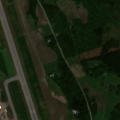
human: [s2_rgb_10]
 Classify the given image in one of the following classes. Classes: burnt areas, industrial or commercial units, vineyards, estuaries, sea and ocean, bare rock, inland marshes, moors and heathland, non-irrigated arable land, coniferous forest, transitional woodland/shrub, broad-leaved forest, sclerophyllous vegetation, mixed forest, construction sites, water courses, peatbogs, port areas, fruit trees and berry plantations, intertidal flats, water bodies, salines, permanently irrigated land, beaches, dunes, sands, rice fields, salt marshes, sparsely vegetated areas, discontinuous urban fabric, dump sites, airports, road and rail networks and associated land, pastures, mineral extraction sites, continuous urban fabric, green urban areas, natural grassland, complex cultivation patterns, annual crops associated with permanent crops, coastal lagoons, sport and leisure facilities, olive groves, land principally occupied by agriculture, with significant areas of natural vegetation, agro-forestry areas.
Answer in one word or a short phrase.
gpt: airports, land principally occupied by agriculture, with significant areas of natural vegetation, coniferous forest, mixed forest